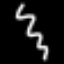
Label: squiggle